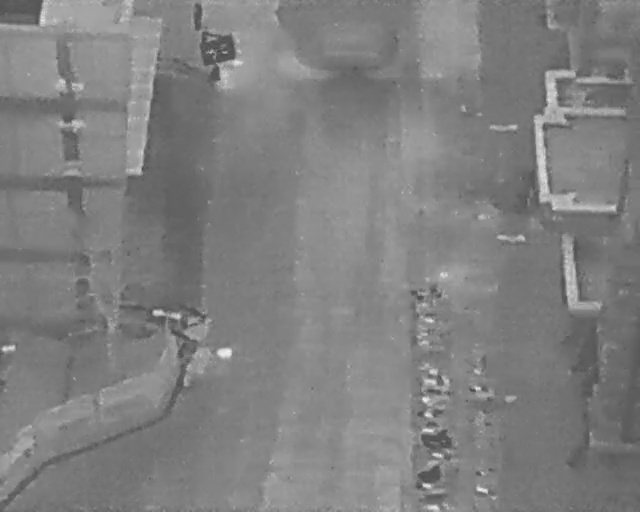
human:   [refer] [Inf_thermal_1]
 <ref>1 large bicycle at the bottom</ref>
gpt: <box>[[66, 82, 70, 89, 4]]</box>

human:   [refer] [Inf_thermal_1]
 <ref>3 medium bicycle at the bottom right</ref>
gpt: <box>[[73, 69, 76, 73, 124], [73, 73, 75, 78, 2], [74, 93, 76, 98, 30]]</box>

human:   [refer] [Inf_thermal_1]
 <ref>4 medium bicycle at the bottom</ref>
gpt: <box>[[66, 70, 69, 77, 8], [66, 74, 69, 80, 8], [66, 77, 68, 83, 4], [65, 89, 68, 95, 160]]</box>

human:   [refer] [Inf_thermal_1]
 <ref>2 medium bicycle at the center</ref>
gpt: <box>[[65, 53, 68, 60, 2], [65, 59, 67, 64, 10]]</box>